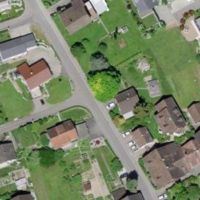
EUNIS habitat code: 55
Species observed at this site:
Aegopodium podagraria